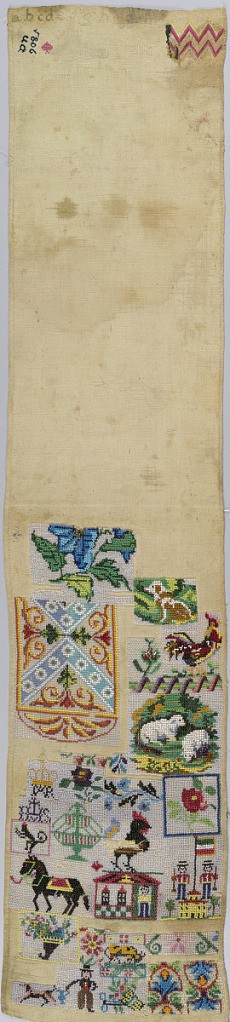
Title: Sampler
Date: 19th century
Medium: glass beads and silk embroidery on cotton foundation Technique: embroidered in satin, cross, stem, and overcasting using beads on plain weave foundation
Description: Unfinished sampler of embroidered beadwork pictures including animals and sacred monograms.